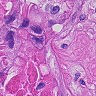
Metastatic tissue present: yes